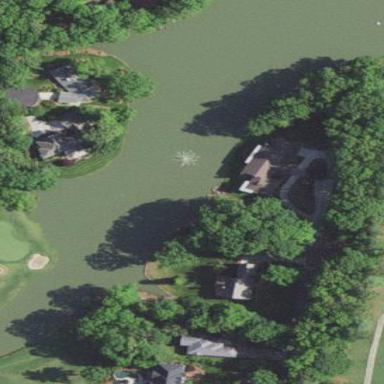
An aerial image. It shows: Water hazard in golf course. The hazard is natural water feature.